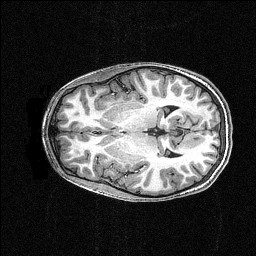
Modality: T1w
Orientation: axial
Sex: female
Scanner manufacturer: siemens
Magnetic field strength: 3 T
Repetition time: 2.3 s
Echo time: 0.00336 s